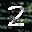
Label: 2